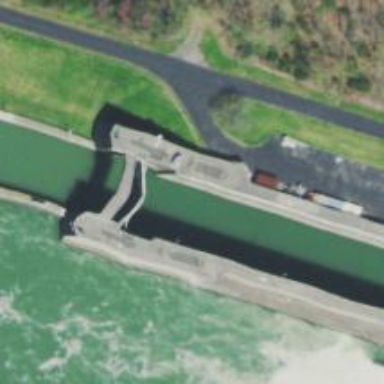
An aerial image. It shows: Lock gate on waterway.